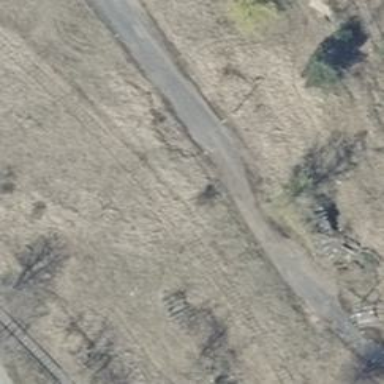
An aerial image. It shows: Abandoned railway yard.